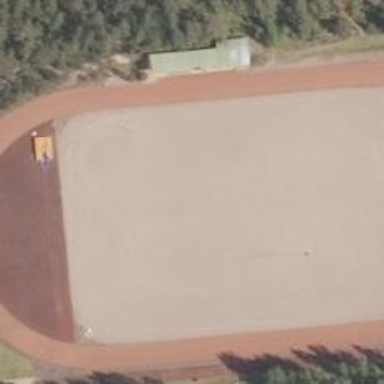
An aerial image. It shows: Track in leisure land.